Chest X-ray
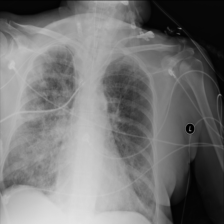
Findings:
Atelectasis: negative
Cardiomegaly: negative
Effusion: negative
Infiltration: negative
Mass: negative
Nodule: negative
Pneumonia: negative
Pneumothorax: negative
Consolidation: negative
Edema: negative
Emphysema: negative
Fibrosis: negative
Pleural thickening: negative
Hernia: negative